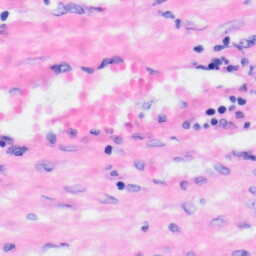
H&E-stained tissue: Liver